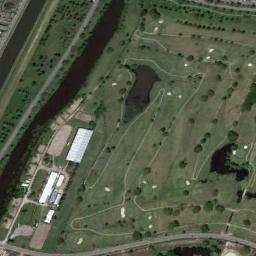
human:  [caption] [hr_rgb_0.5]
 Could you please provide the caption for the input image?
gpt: There are several rows of trees on this lawn .

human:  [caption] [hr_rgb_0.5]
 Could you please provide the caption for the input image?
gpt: Many buildings are beside the golf course .

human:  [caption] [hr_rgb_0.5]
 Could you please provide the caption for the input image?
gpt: The golf course has some fairways, Roads, Barrier trees, Houses, Sandpits and a rough and a river goes through the golf course .

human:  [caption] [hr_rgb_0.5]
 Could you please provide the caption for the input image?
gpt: There are many bunkers and paths and lakes on the large green lawn in the golf course with many linear trees and buildings .

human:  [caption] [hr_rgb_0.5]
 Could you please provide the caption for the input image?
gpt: There are two lakes and some white buildings on the golf course .